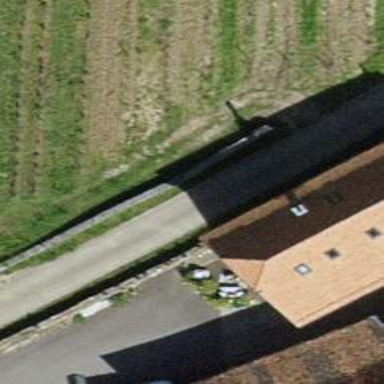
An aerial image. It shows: Wall barrier.